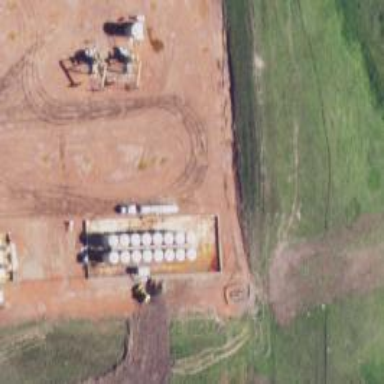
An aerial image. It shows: Storage tank with man-made structure.